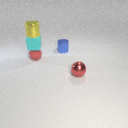
small red rubber sphere below small cyan rubber cube